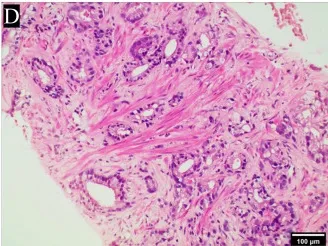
Imaging and pathology findings at the patient's first visit. HE staining.
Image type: pathology (h&e)